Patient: sex F, age 82
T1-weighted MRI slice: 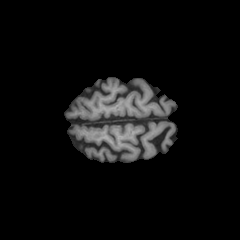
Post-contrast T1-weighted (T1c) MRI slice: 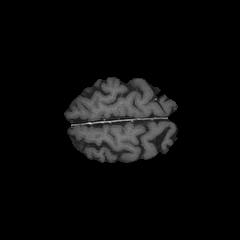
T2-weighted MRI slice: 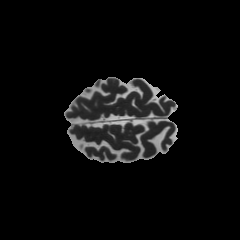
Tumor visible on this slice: no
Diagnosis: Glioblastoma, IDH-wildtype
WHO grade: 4